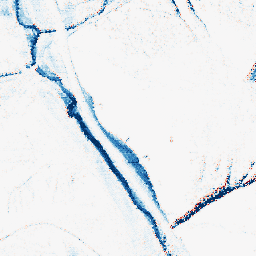
Category: morphological
Decomposition family: morphological_ellipse
Decomposition parameters: operation: closing
width: 5
height: 20
Upsampling method: regularized
Upsampling parameters: scale: 2
lambda_reg: 0.1
Upsampling scale: 2